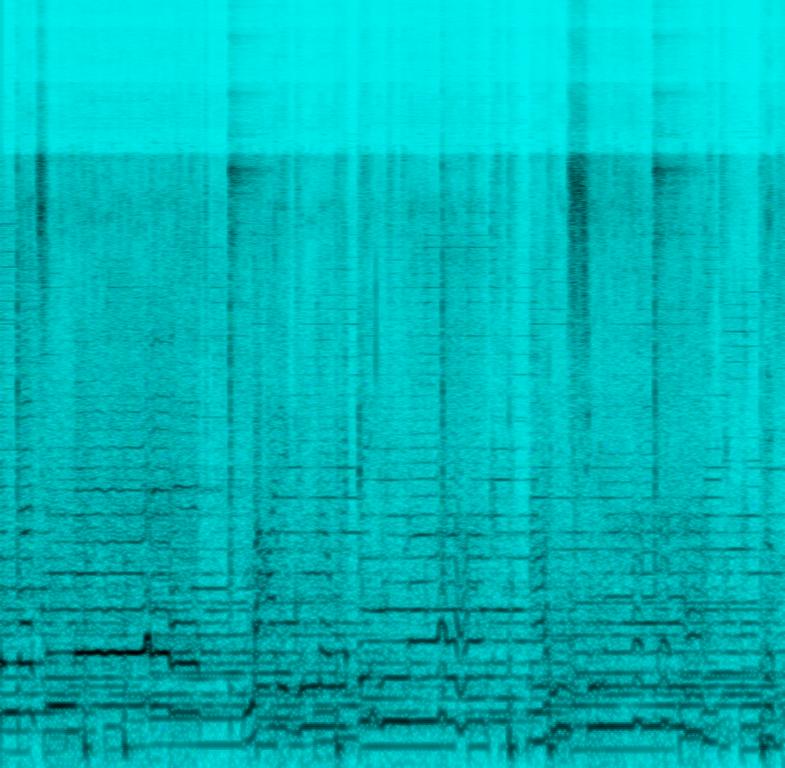
This song contains someone playing a hybrid of a guitar/harp. In the background you can hear drums and e-bass playing along while a male voice is singing sounding relaxed in the midrange.